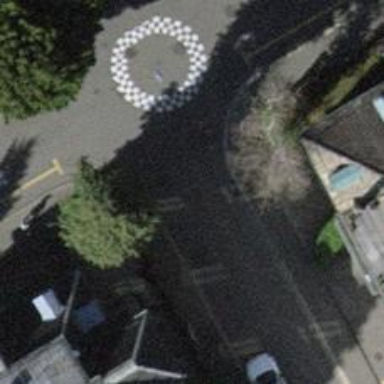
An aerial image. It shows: Unmarked crossing on asphalt footway.